Interaction volume radius: 10 \u00c5
Interaction volume height: 10 \u00c5
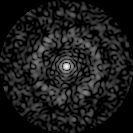
Disorder parameter: 0.8227